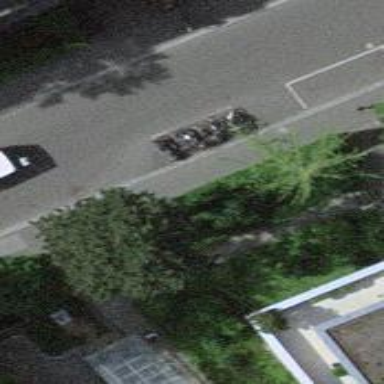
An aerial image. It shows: Bicycle parking area.